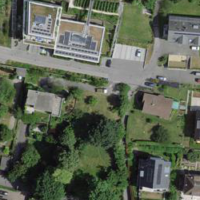
EUNIS habitat code: 55
Species observed at this site:
Cydonia oblonga